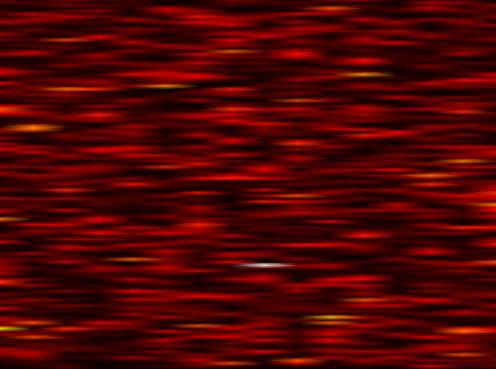
Label: WOLA